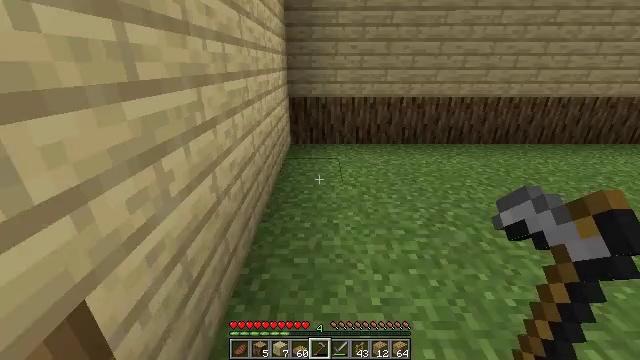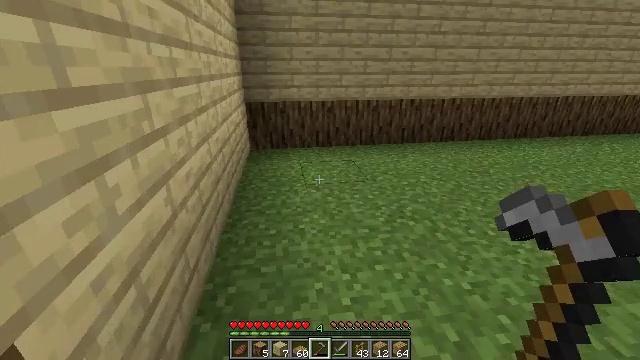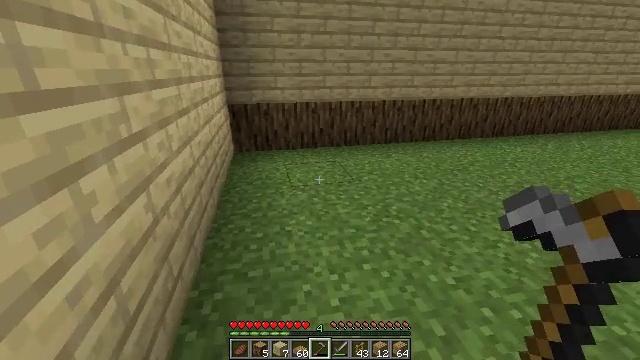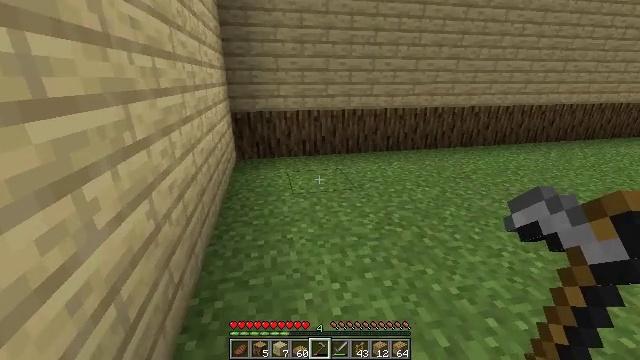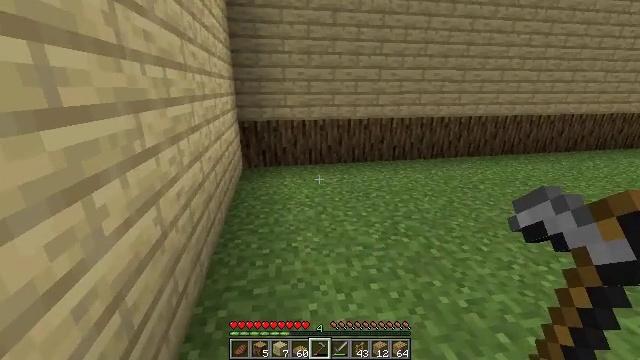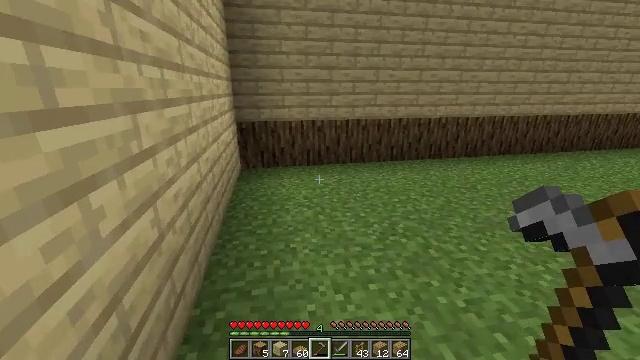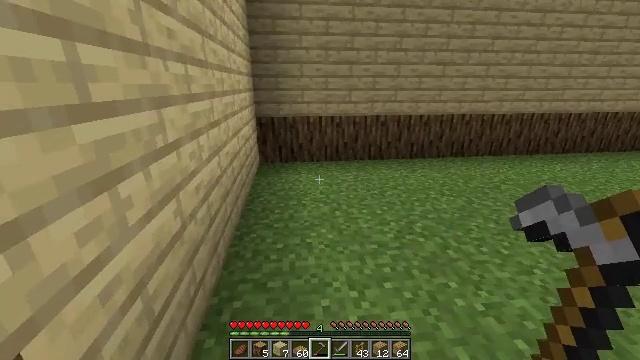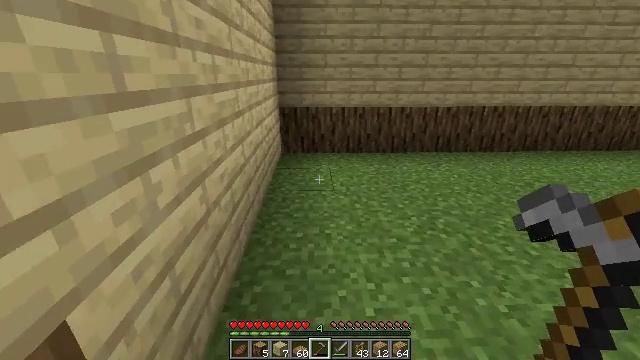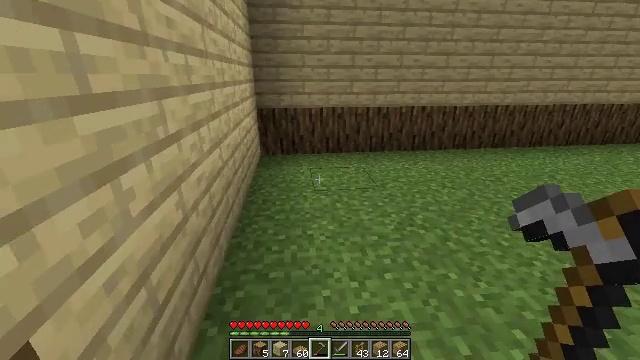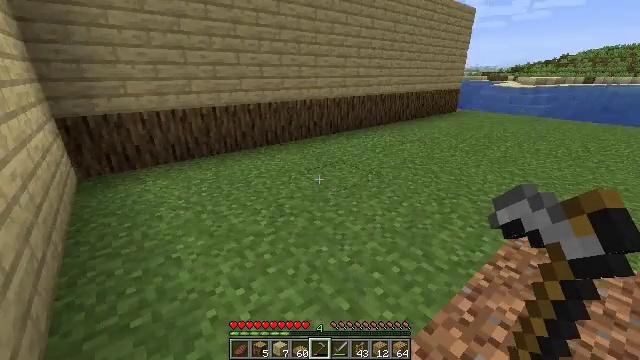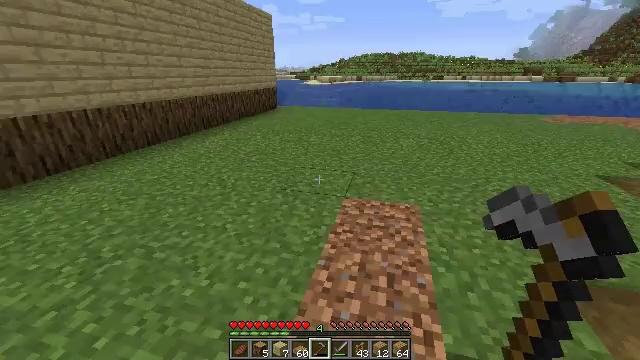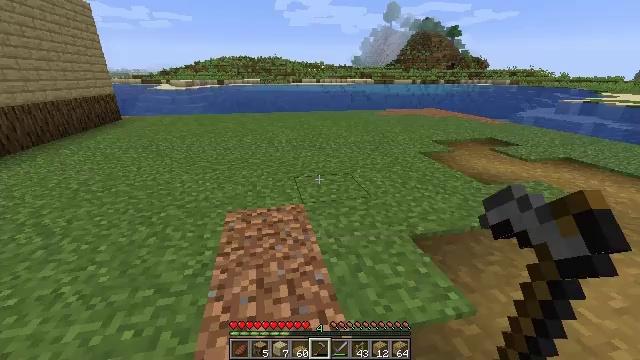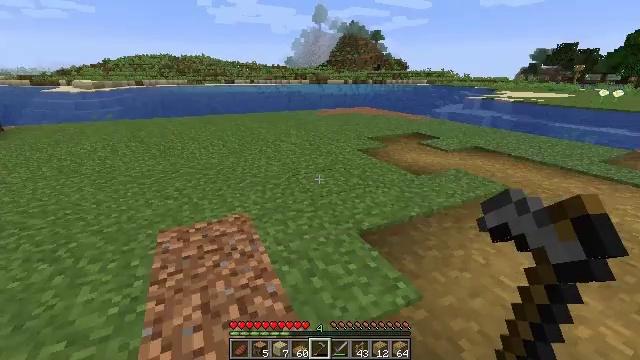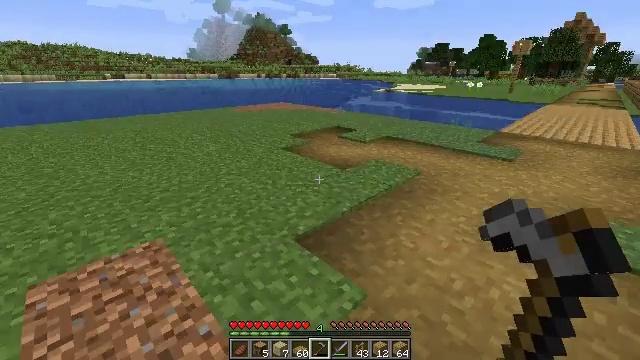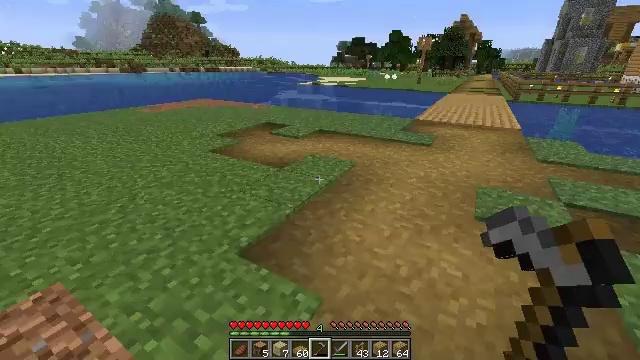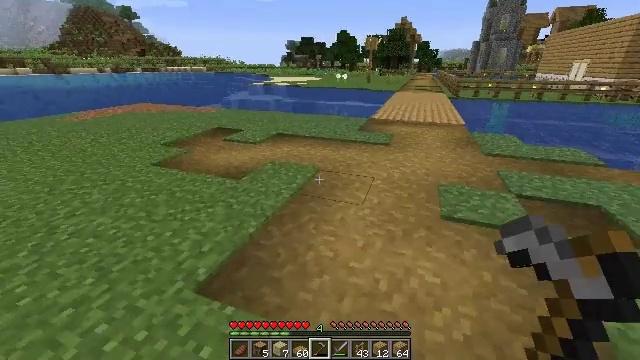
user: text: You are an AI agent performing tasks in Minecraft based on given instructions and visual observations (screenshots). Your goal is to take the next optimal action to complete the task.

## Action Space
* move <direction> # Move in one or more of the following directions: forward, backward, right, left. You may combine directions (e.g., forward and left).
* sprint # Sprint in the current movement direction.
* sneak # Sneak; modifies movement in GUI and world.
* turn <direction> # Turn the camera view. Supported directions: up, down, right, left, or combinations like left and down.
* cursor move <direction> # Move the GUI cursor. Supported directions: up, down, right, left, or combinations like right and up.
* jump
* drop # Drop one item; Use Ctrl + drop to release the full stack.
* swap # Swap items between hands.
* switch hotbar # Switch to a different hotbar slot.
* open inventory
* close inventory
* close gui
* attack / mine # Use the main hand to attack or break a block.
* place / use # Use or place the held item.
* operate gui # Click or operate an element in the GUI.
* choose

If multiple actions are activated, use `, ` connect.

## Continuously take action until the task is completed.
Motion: motion action
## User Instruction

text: Mine the oak log.
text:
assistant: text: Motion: turn right
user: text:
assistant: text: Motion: turn right
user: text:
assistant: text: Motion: turn up
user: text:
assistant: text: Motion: turn left and up
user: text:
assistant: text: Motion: no_op
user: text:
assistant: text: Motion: turn left
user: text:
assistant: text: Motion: turn left and down
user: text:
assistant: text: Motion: turn right
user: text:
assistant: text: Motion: turn right
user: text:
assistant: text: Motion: move forward, turn right
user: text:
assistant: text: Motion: move forward, turn right
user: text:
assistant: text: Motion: move forward, turn right
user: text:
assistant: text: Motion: move forward, turn right
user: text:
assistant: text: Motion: move forward, turn right and down
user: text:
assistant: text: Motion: move forward, turn right
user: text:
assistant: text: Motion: move forward, turn right
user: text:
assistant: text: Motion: move forward, turn up
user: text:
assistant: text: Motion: move forward
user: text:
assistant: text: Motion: move forward
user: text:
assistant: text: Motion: move forward
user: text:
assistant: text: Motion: move forward
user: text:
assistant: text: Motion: move forward, turn left and up
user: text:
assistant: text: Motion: move forward, turn left and up
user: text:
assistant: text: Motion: move forward
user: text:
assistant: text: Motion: move forward, turn left
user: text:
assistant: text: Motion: move forward, turn left and down
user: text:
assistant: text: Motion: move forward, turn left and down
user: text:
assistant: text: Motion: move forward, turn right
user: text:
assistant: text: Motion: turn right and down
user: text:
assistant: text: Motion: turn right and down